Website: crate-barrel
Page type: address-validator
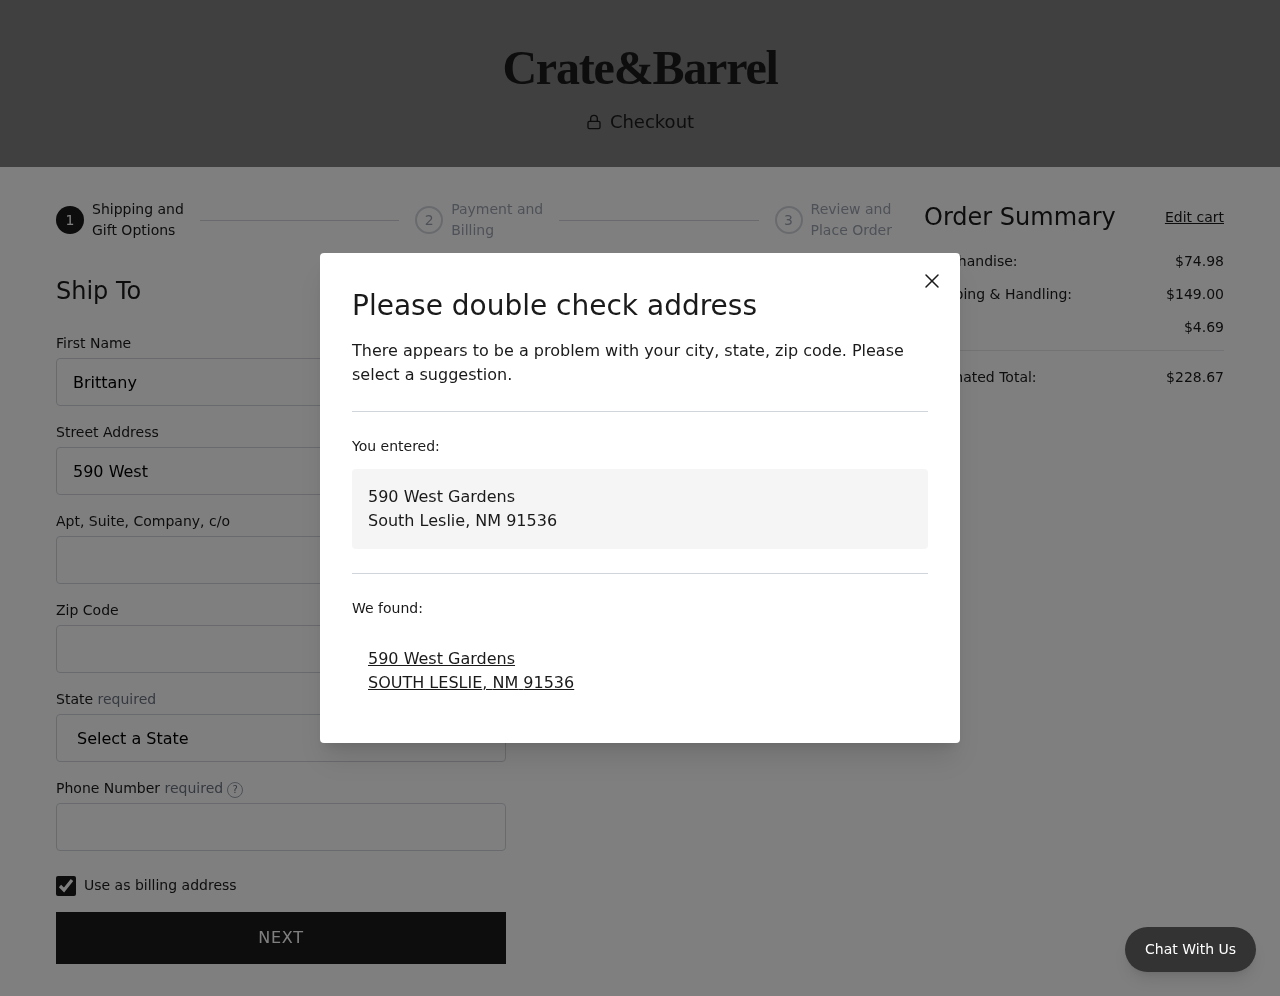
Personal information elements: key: PII_CITY
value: South Leslie
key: PII_CITY
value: SOUTH LESLIE
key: PII_FIRSTNAME
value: Brittany
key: PII_PHONE
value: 9476869862
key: PII_POSTCODE
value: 91536
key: PII_STATE
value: New Mexico
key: PII_STATE_ABBR
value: NM
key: PII_STREET
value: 590 West Gardens
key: PII_STREET2
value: Apt. 410
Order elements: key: ORDER_SUBTOTAL
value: $74.98
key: ORDER_SHIPPING_COST
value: $149.00
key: ORDER_TAX
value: $4.69
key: ORDER_TOTAL
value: $228.67